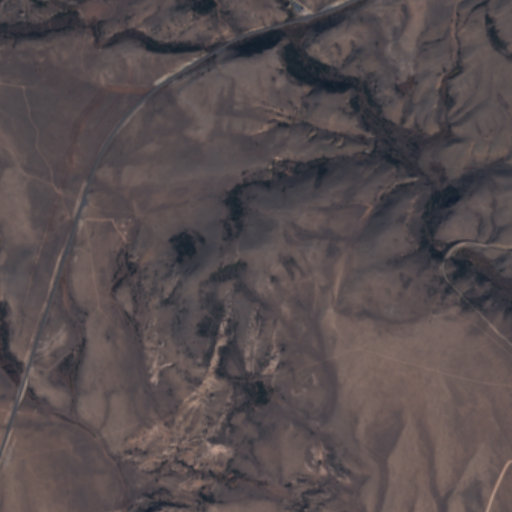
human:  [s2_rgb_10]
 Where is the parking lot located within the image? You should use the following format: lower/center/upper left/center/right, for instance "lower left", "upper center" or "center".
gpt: The parking lot is located in the center left of the image.
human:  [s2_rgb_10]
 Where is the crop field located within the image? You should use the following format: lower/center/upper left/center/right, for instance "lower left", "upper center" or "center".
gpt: There is no crop field in the image.